Question: In implementing Blinn/Loop's algorithm on curve rendering, I realize there is a special case on Loop Curve Type. As described in their <URL>, they said the curve should be divided into two but I'm really confused how to obtain the intersection point.
Here's my rendering result:

As stated in the paper, this artifact occurs when either 'td/sd' or 'te/se' lie in between value [0, 1].
My source code:
'''
...
case CURVE_TYPE_LOOP:
td = d2 + sqrt(4.0 * d1 * d3 - 3.0 * d2 *d2);
sd = 2.0 * d1;
te = d2 - sqrt(4.0 * d1 * d3 - 3.0 * d2 * d2);
se = 2.0 * d1;
if((td / sd > 0.0 && td/ sd < 1.0) || (te / se > 0.0 && te/ se < 1.0))
std::cout << "error
";
// F matrix will be multiplied with inverse M3 to obtain tex coords (I use Eigen library btw...)
F << td * te, td * td * te, td * te * te, 1,
(-se * td) - (se * te), (-se * td * td) - (2.0 * sd * te * td), (-sd * te * te) - (2.0 * se * td * te), 0,
sd * se, te * sd * sd + 2.0 * se * td* sd, td * se * se + 2 * sd * te * se, 0,
0, -sd * sd * se, -sd * se * se, 0;
break;
...
'''
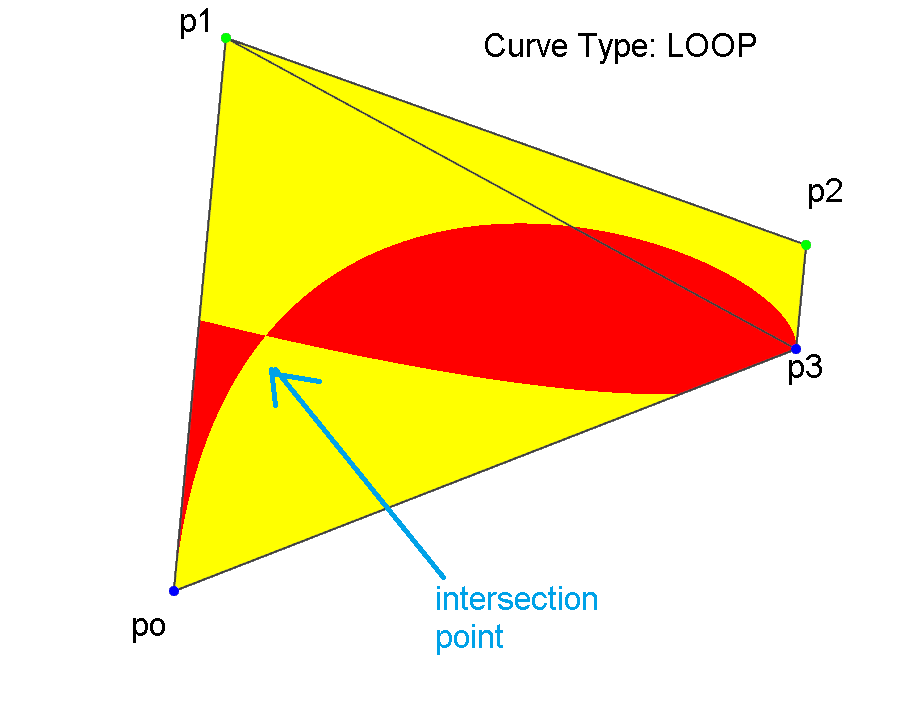
Answer: Solved it,
I should get the splitting value t,
here's my code:
'''
// get t
double splitLoop = -1.0;
switch (curve_type)
{
case CURVE_TYPE_UNKNOWN:
break;
case CURVE_TYPE_SERPENTINE:
tl = d2 + ((1.0 / sqrt(3.0)) * sqrt(3.0 * d2 * d2 - 4.0 * d1 * d3));
sl = 2.0 * d1;
tm = d2 - ((1.0 / sqrt(3.0)) * sqrt(3.0 * d2 * d2 - 4.0 * d1 * d3));
sm = 2.0 * d1;
F << tl * tm, tl * tl * tl, tm * tm * tm, 1,
-(sm * tl) -(sl * tm), -(3.0 * sl * tl * tl), -(3.0 * sm * tm * tm), 0,
sl * sm, 3.0 * sl * sl * tl, 3.0 * sm * sm * tm, 0,
0, -(sl * sl * sl), -(sm * sm * sm), 0;
break;
case CURVE_TYPE_LOOP:
td = d2 + sqrt(4.0 * d1 * d3 - 3.0 * d2 *d2);
sd = 2.0 * d1;
te = d2 - sqrt(4.0 * d1 * d3 - 3.0 * d2 * d2);
se = 2.0 * d1;
// Get splitting t
if((td / sd) > 0.0 && (td / sd) < 1.0)
{
splitLoop = td / sd;
}
else if((te / se) > 0.0 && (te/ se) < 1.0)
{
splitLoop = te / se;
}
F << td * te, td * td * te, td * te * te, 1,
(-se * td) - (se * te), (-se * td * td) - (2.0 * sd * te * td), (-sd * te * te) - (2.0 * se * td * te), 0,
sd * se, te * sd * sd + 2.0 * se * td* sd, td * se * se + 2 * sd * te * se, 0,
0, -sd * sd * se, -sd * se * se, 0;
break;
case CURVE_TYPE_QUADRATIC:
break;
case CURVE_TYPE_LINE:
break;
}
if(splitLoop > 0.0 && splitLoop < 1.0)
{
// SPLIT
double x01 = (x1 - x0) * splitLoop + x0;
double y01 = (y1 - y0) * splitLoop + y0;
double x12 = (x2 - x1) * splitLoop + x1;
double y12 = (y2 - y1) * splitLoop + y1;
double x23 = (x3 - x2) * splitLoop + x2;
double y23 = (y3 - y2) * splitLoop + y2;
double x012 = (x12 - x01) * splitLoop + x01;
double y012 = (y12 - y01) * splitLoop + y01;
double x123 = (x23 - x12) * splitLoop + x12;
double y123 = (y23 - y12) * splitLoop + y12;
double x0123 = (x123 - x012) * splitLoop + x012;
double y0123 = (y123 - y012) * splitLoop + y012;
// CURVE A (recursive)
DrawCubic(x0, y0, x01, y01, x012, y012, x0123, y0123);
// CURVE B (recursive)
DrawCubic(x0123, y0123, x123, y123, x23, y23, x3, y3);
}
else
{
// Draw as usual...
}
'''
== EDIT ==
After i experimented again for a while, There's a numerical error on my program when the values of 'td/sd' or 'te/se' on subcurves , since my program use recursive by calling 'DrawCubic()', it causes recursive heap error.
In the meantime, I use 'hack' solution where I will not call 'DrawCurve()' inside the recursive call (making sure the recursive is called only once). So far the result is quite satisfying and I don't see any artifact.
Any feedback is really welcomed since I'm not really good in numerical calculation :)